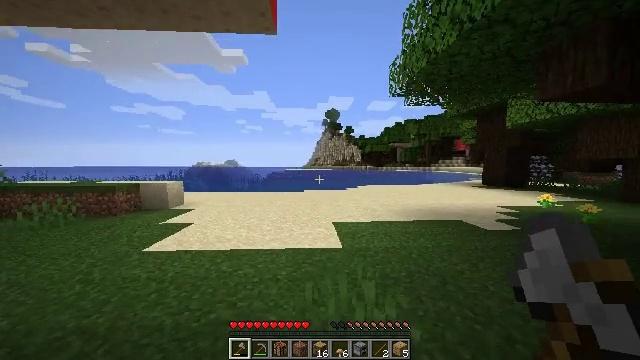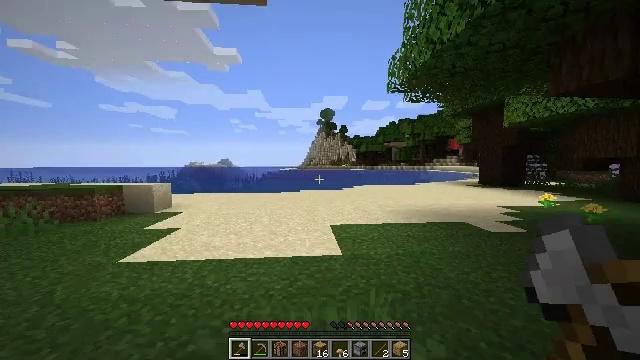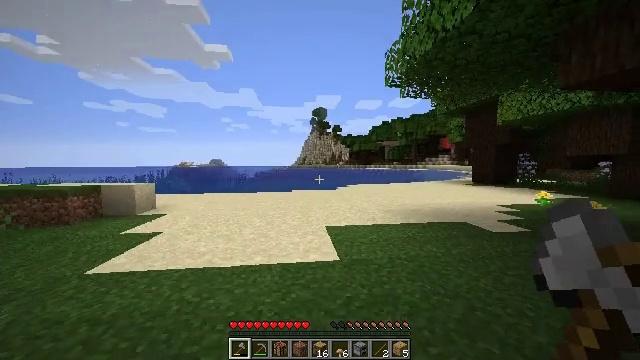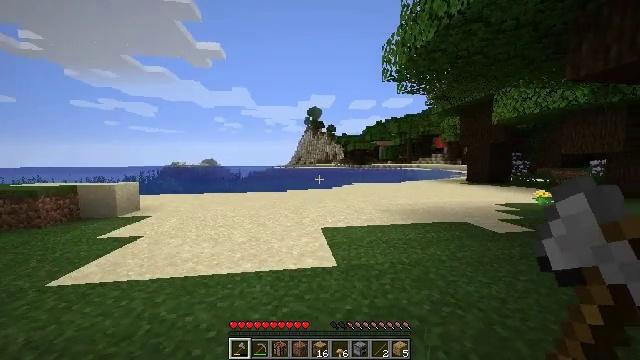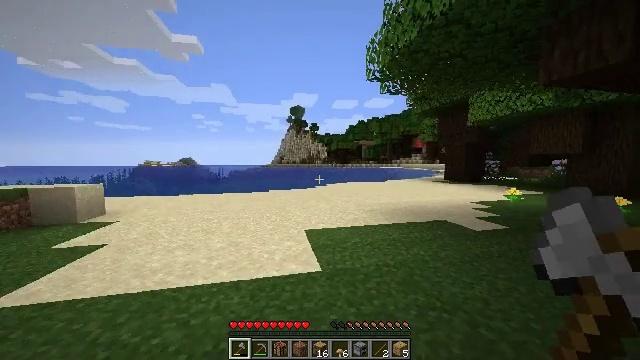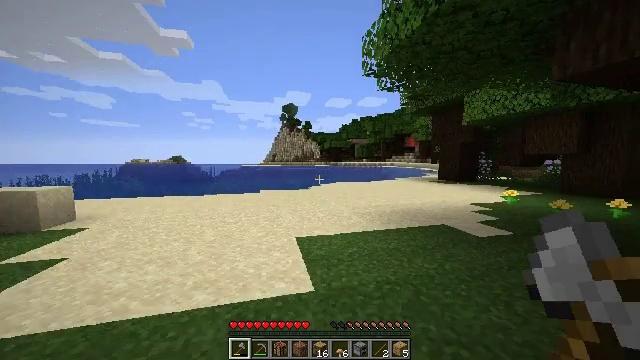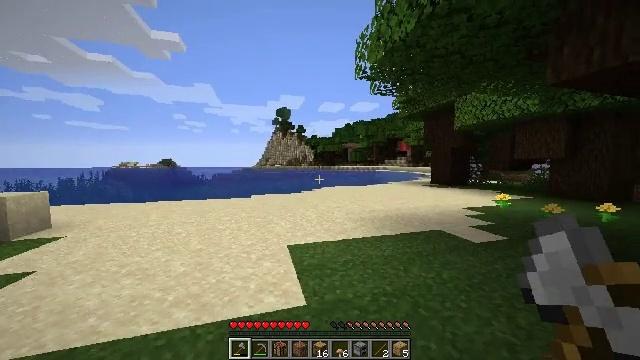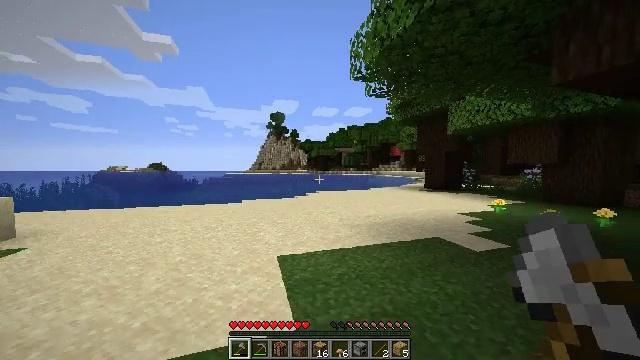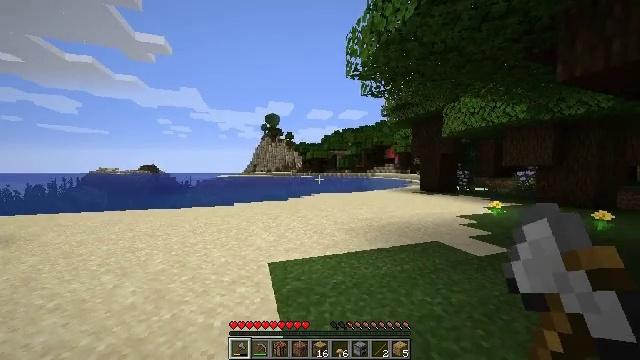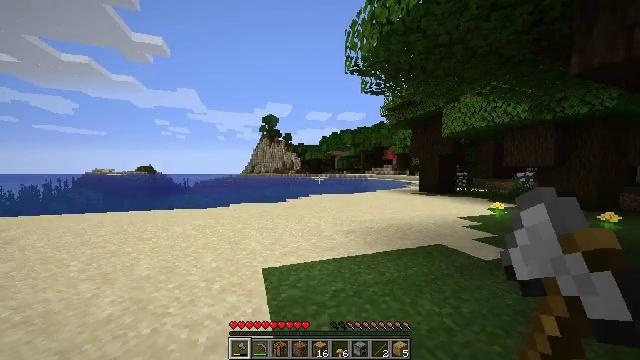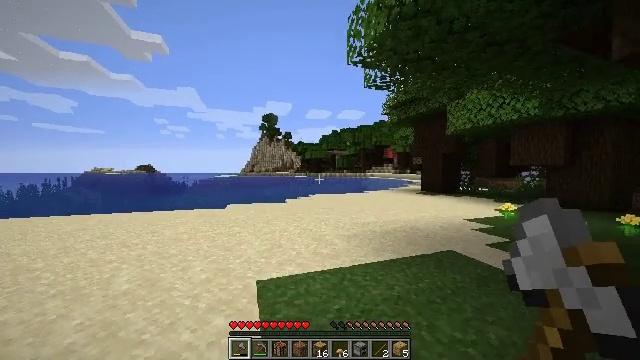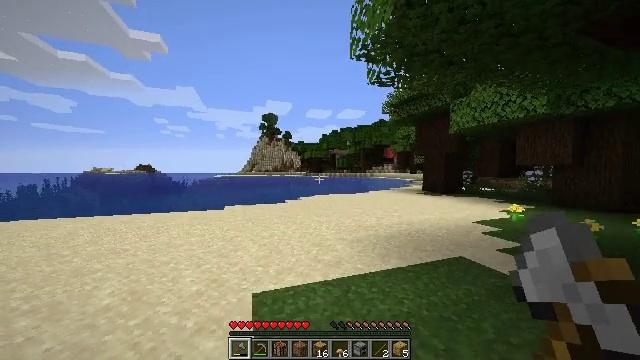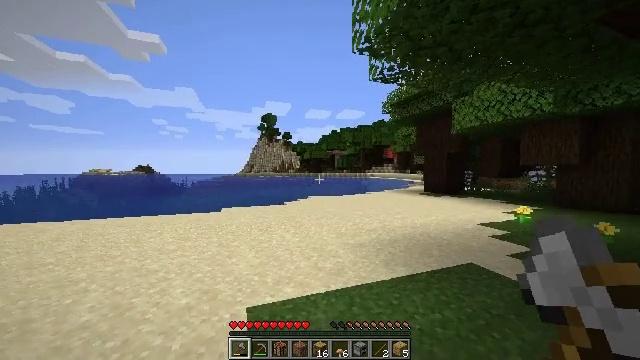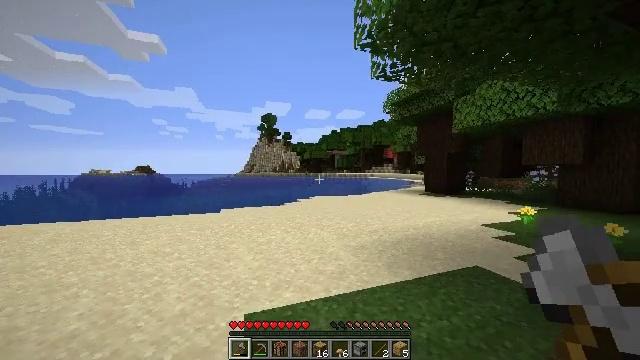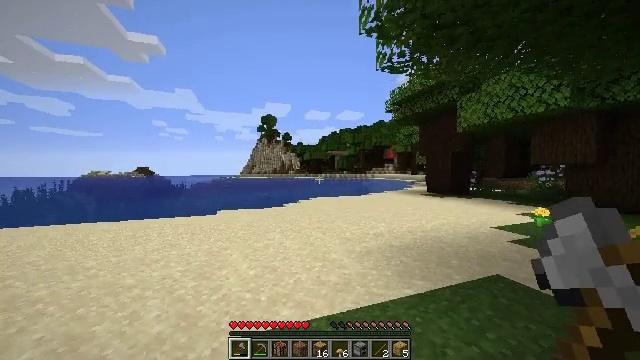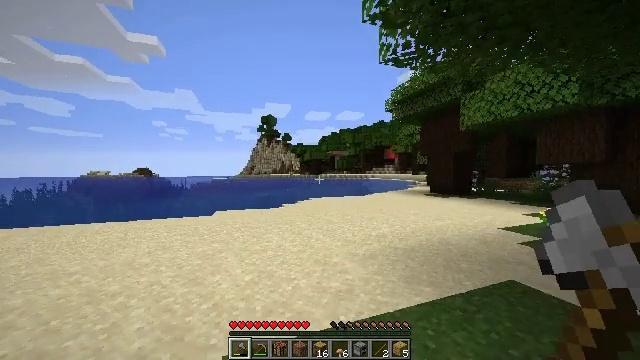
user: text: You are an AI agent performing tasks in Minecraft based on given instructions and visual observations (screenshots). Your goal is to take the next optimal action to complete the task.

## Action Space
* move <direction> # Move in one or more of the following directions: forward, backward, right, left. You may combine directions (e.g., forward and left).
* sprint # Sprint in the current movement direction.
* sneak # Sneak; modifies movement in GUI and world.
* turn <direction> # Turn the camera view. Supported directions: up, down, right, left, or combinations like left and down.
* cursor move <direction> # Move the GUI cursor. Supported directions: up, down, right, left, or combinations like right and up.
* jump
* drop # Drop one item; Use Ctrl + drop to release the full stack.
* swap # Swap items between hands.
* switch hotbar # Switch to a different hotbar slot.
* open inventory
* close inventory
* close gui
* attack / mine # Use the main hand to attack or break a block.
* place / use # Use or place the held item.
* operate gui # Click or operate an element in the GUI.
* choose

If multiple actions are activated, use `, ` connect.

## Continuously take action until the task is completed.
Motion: motion action
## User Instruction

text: Destroy the brown mushroom block for resources.
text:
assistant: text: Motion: move forward, sprint, turn right
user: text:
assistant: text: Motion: move forward, sprint, turn right
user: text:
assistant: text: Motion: move forward, sprint, turn right
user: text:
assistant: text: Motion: move forward, sprint, turn right
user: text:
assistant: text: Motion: move forward, sprint, turn right
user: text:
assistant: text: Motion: move forward, sprint, turn right and up
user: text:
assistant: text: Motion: move forward, sprint, turn right and up
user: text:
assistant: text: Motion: move forward, sprint, turn right
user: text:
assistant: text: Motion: move forward, sprint
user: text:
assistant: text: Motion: move forward, sprint
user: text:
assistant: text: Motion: move forward, sprint
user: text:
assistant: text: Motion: move forward, sprint
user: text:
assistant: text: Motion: move forward, sprint
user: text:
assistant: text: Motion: move forward, sprint
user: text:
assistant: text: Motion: move forward, sprint
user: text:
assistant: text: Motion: move forward, sprint
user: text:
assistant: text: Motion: move forward, sprint
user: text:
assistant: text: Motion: move forward, sprint
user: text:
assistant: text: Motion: move forward, sprint
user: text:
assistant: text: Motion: move forward, sprint
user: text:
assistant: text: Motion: move forward, sprint
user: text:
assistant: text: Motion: move forward, sprint
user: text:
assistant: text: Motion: move forward, sprint
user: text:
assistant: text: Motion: move forward, sprint
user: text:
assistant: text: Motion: move forward, sprint
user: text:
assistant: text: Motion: move forward, sprint
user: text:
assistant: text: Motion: move forward, sprint
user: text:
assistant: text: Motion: move forward, sprint
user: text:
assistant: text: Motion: move forward, sprint
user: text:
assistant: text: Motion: move forward, sprint